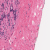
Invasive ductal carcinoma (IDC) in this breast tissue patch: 0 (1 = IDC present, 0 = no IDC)